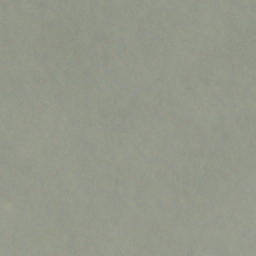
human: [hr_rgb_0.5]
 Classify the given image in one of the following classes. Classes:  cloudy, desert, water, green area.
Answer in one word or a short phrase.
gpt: cloudy